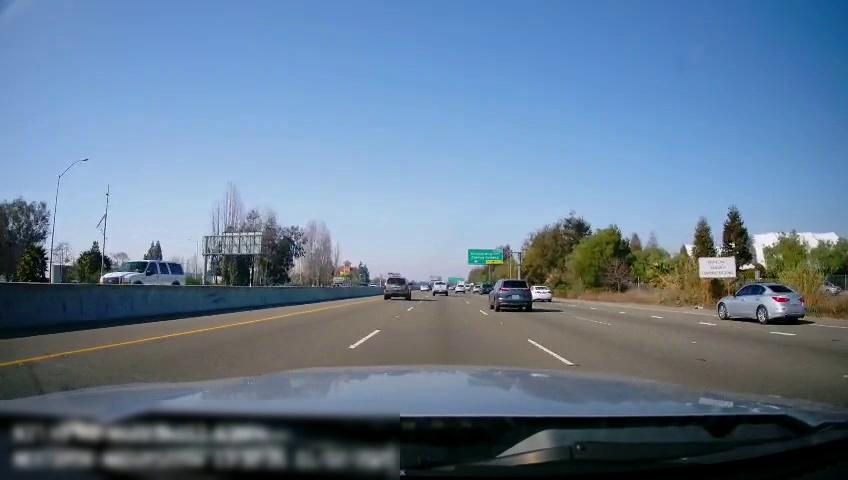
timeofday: Day
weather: Sunny
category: Vehicles | SUV
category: Drivable Space
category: Vehicles | Car
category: Vehicles | Car
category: Vehicles | Car
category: Vehicles | Car
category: Vehicles | SUV
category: Vehicles | SUV
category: Vehicles | SUV
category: Vehicles | Car
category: Vehicles | SUV
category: Lanes | Alternate Lane
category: Lanes | Alternate Lane
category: Lanes | Current Lane
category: Lanes | Current Lane
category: Lanes | Alternate Lane
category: Lanes | Alternate Lane
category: Traffic | Signs
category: Traffic | Signs